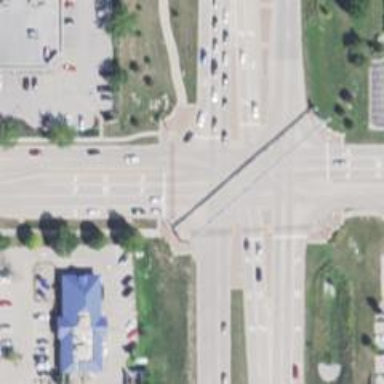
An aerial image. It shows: Marked crossing on cycleway.